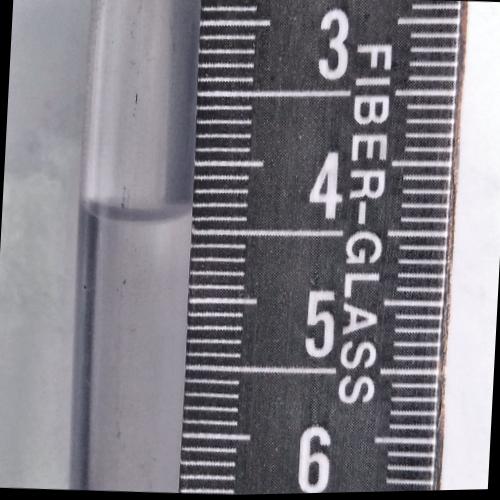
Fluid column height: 4.4 cm